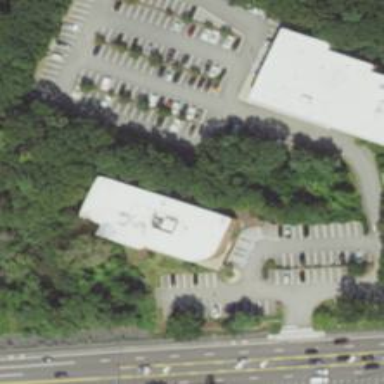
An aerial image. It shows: Parking space.